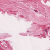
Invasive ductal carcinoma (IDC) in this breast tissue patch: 0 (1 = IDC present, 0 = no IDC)